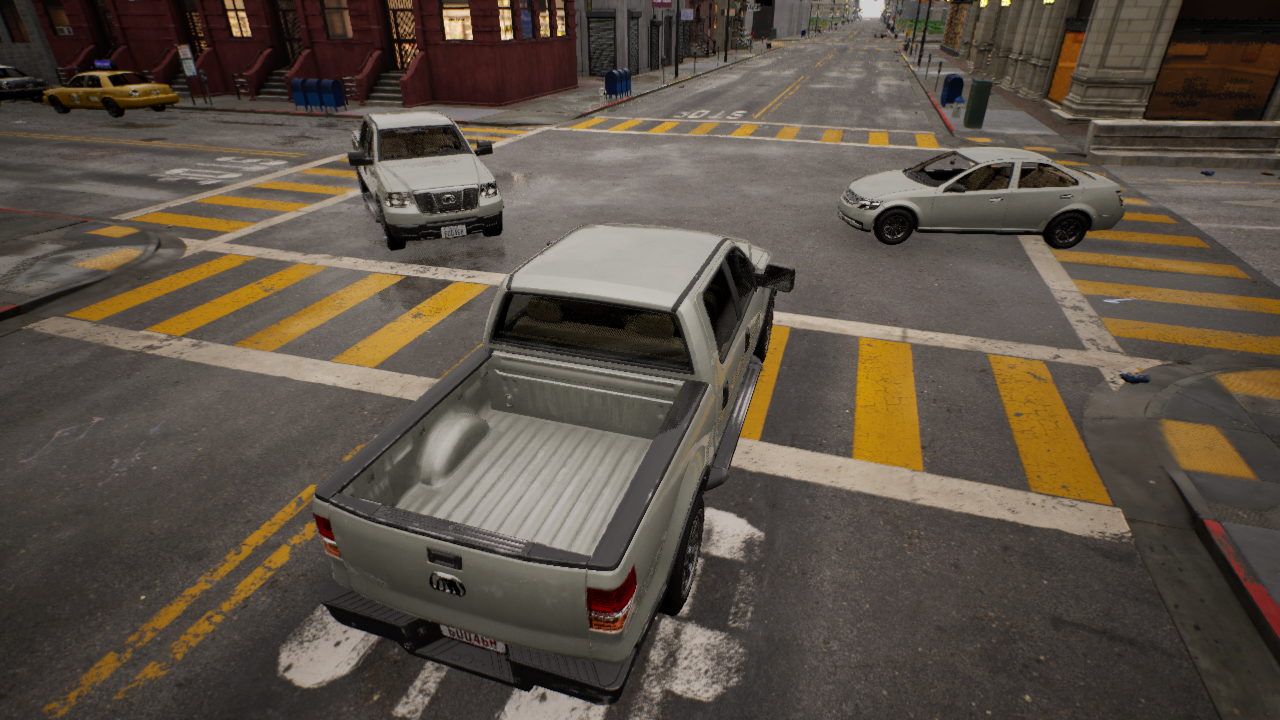
Venue: residential
Lighting: golden hour
Vehicle rig: pickup